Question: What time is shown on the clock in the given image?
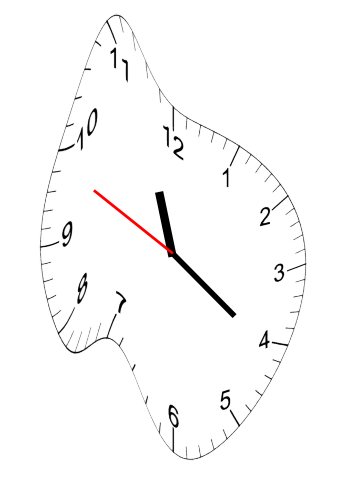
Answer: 11:20:49